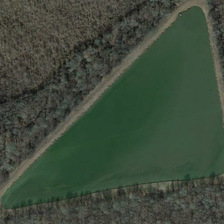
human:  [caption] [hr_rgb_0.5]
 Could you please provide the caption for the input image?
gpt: many green trees are around a triangular green pond .

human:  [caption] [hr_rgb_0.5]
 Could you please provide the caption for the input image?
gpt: many green trees are around a triangular green pond .

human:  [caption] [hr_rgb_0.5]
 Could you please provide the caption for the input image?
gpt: many green trees are around a triangular green pond .

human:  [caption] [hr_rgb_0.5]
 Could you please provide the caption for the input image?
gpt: many green trees are around a triangular green pond .

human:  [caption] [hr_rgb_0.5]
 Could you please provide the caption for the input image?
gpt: many green trees are around a triangular green pond .